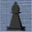
Piece: bB